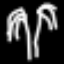
Label: palm tree